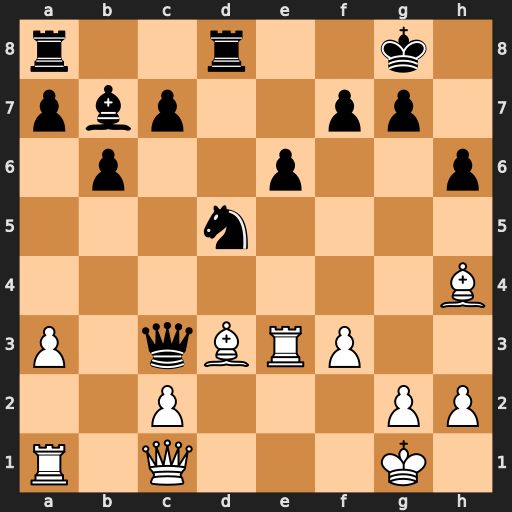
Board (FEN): r2r2k1/pbp2pp1/1p2p2p/3n4/7B/P1qBRP2/2P3PP/R1Q3K1
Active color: w
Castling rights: -
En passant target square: -
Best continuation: Bh7+ Kxh7 Rxc3